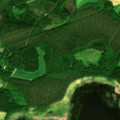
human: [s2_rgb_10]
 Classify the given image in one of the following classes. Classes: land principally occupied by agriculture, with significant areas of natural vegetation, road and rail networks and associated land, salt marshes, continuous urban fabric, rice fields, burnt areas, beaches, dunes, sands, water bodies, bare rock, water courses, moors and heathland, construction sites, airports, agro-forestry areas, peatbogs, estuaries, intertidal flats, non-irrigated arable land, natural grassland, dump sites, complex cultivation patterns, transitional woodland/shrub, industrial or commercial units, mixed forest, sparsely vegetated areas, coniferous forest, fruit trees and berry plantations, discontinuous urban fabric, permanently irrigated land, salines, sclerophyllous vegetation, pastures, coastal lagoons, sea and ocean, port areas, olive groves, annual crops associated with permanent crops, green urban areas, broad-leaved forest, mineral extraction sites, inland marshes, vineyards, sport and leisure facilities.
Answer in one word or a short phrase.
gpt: land principally occupied by agriculture, with significant areas of natural vegetation, broad-leaved forest, coniferous forest, mixed forest, inland marshes, water bodies